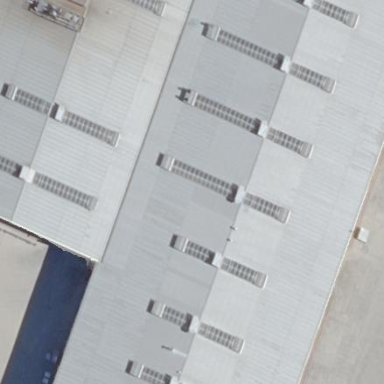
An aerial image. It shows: Industrial building with gabled roof.